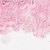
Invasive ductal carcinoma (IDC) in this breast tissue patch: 0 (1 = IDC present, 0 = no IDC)